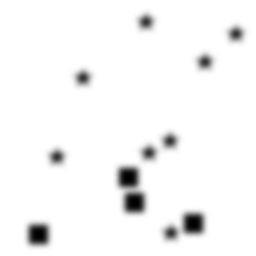
Squares: 4
Triangles: 0
Stars: 8
Total shapes: 12